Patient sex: M
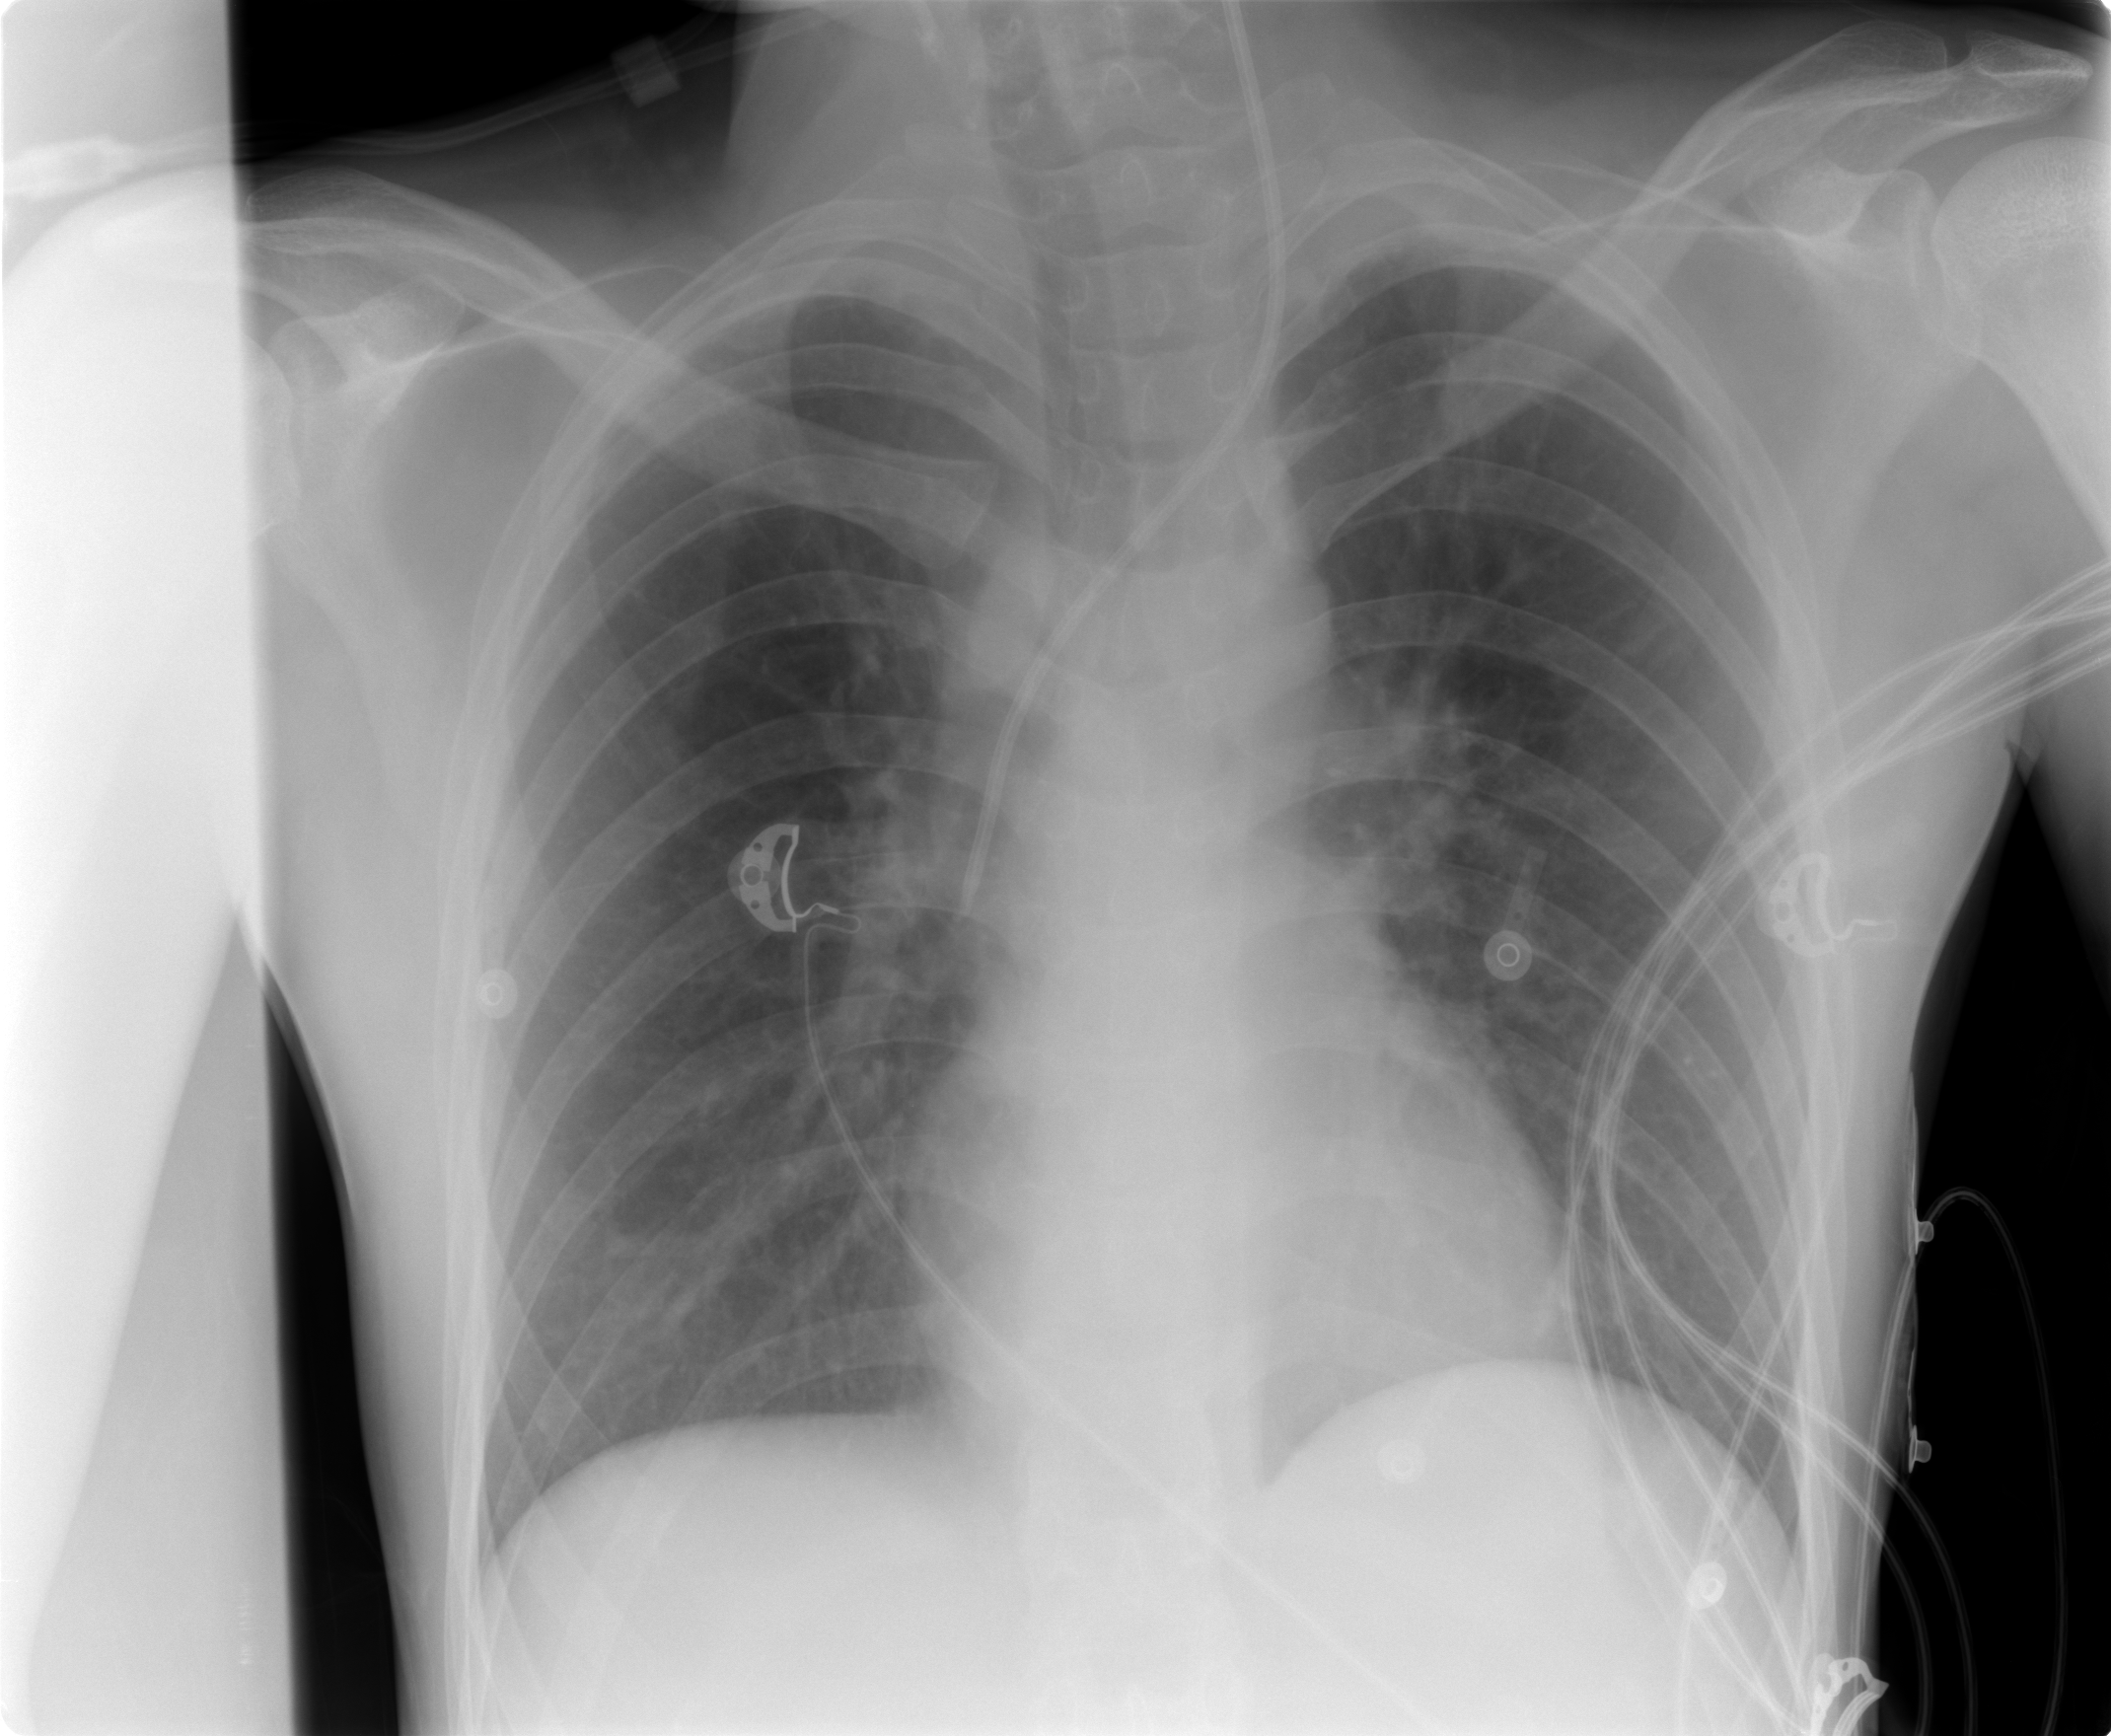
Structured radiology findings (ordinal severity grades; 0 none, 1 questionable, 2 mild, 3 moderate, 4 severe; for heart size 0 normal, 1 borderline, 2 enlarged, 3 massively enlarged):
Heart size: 0
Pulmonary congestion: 2
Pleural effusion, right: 0
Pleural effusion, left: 0
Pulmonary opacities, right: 1
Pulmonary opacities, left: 0
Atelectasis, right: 0
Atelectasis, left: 0